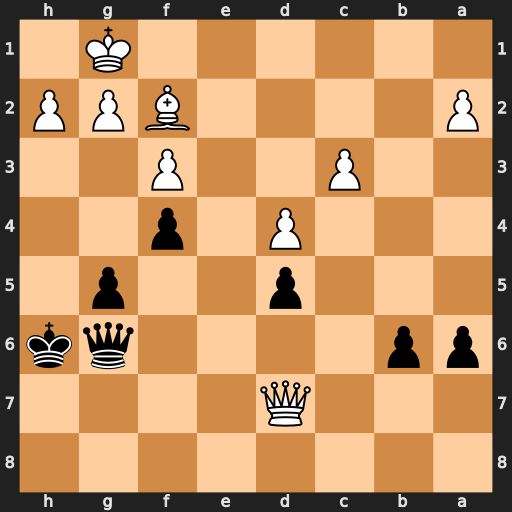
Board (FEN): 8/3Q4/pp4qk/3p2p1/3P1p2/2P2P2/P4BPP/6K1
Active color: b
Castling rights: -
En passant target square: -
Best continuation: Qb1+ Be1 Qxe1#